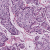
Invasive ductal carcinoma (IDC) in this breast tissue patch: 1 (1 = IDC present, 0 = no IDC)